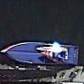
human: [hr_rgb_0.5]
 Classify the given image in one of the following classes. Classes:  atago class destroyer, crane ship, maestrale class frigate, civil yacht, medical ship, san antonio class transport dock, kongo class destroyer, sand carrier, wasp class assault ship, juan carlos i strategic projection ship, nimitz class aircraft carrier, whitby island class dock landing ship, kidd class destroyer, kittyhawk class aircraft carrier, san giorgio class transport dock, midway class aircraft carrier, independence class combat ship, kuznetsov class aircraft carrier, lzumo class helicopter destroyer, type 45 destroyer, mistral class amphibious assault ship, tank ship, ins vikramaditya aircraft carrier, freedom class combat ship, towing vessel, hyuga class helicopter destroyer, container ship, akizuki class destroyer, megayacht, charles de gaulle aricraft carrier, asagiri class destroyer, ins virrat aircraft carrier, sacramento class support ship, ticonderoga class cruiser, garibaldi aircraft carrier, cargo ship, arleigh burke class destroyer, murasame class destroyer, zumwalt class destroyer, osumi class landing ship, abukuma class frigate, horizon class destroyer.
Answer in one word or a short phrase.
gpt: Civil yacht